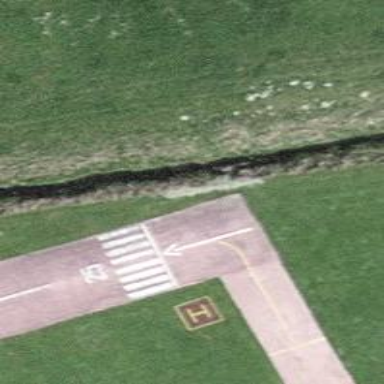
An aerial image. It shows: Asphalt runway at the airport.